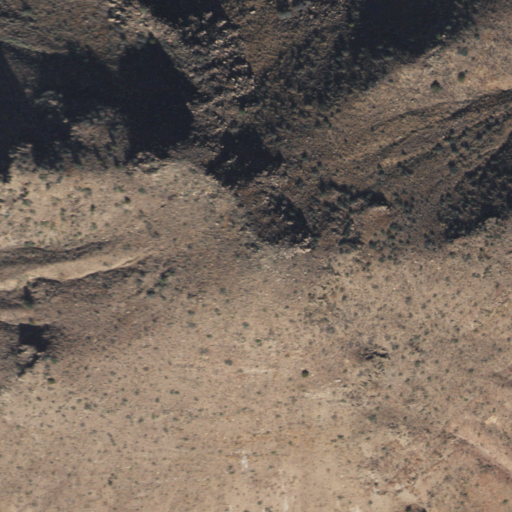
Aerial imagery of mountain in Arizona named Mulligan Peak containing only shrub